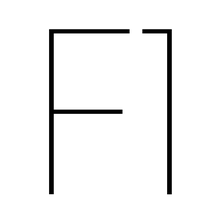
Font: Poppins-Thin